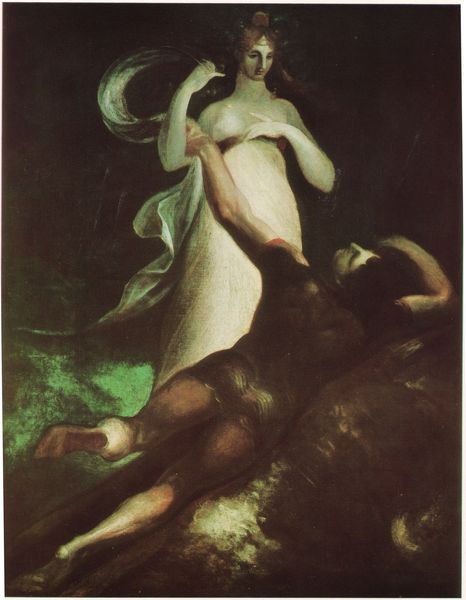
Titel: Der in Seenot geratene Odysseus auf seinem Floß bekommt den heiligen Schleier von Ino Leukothea
Künstler: Johann Heinrich Füssli
Standort: Basel
Institution: Privatsammlung
Schlagwörter: akt, dunkel, felsen, fuß, gemälde, hand, kampf, kopf, körper, mann, nackt, schatten, umhang, weiß, frauen, grün, braun, brust, finger, frau, frisur, geste, haar, hell, kleid, köpfe, licht, mund, männer, nacht, nase, rücken, schwarz, schleier, tuch, symbolismus, arm, arme, augen, falten, gesicht, kleidung, stehen, stein, erde, wind, schlank, boden, dunkelheit, gewand, haare, stehend, paar, kontrast, locken, bein, dutt, füße, hintern, rückenansicht, liebe, liegen, schlafen, schlafend, düster, zwei, haltung, fels, figuren, hands, white, dark, dress, face, figures, green, hair, painting, woman, muse, brown, liegend, schenkel, waden, barfuss, nacktheit, steht, traum, illustration, literatur, rüstung, anschauen, diagonal, liege, liebespaar, verführung, alptraum, götter, zeus, angel, gods, man, mythology, naked, nude, rock, sage, wesen, grünlich, erscheinung, venus, male, hell-dunkel-kontrast, grass, light, night, anbeten, jupiter, ansehen, anbetung, shadow, fabric, fee, allegory, myth, romantic, liegt, mythen, unheimlich, bräunlich, love, human, anfassen, gegensatz, legs, goddess, godess, mars, wehend, headband, füssli, shadows, paint, aphrodite, greco, gesture, standing, lovers, help, reclining, nase mund, snake, mann und frau, ass, reach, femal, touch, dying, harm, longing, resurrection, swimming, frau liegend, frau stehend, arrme, po, demon, swan, vertigo, buttocks, sin, backside, hades, damnation, desperate, leda, carity